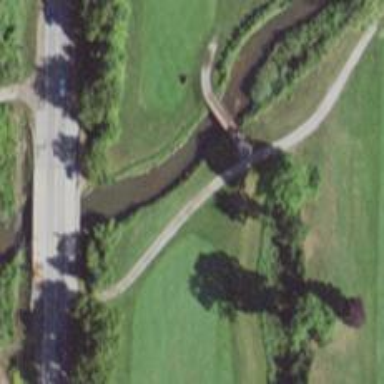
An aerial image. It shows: Path bridge on golf course.